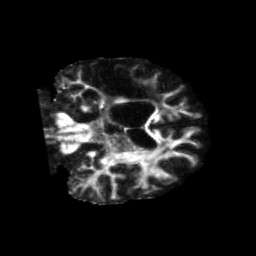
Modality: FA
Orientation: coronal
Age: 46
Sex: male
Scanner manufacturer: siemens
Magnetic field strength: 3 T
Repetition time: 5.25 s
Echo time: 0.08 s